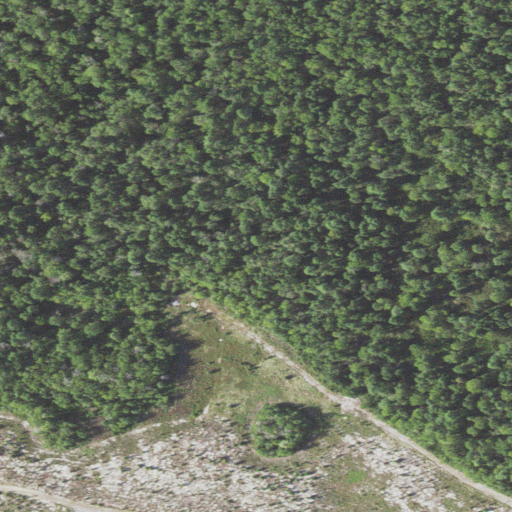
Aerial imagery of depression(s) in North Carolina named Taylor Bay containing woody wetlands, grassland, evergreen forest, shrub, pasture, and herbaceous wetlands